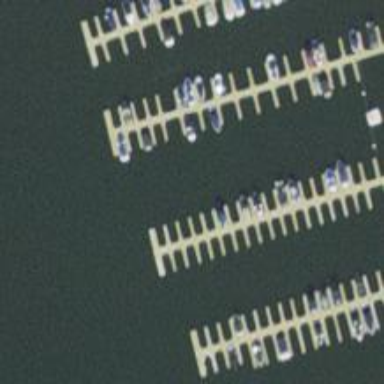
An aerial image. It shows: Man-made pier.